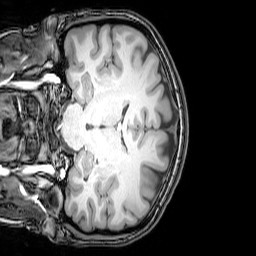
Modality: T1w
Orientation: coronal
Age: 22
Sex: female
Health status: healthy
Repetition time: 0.081 s
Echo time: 0.037 s